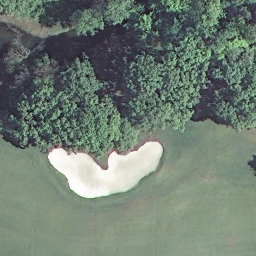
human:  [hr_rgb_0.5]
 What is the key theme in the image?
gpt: golf course